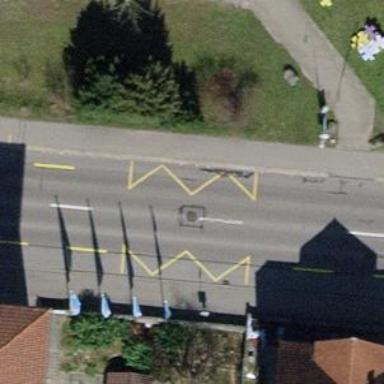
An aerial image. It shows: Public transport stop position.